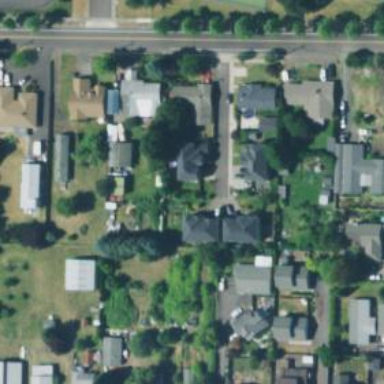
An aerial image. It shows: Residential area consisting of single-family homes.